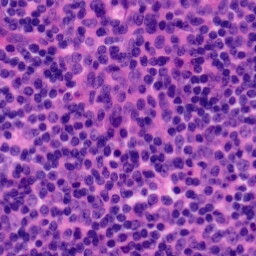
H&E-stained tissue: Tonsil